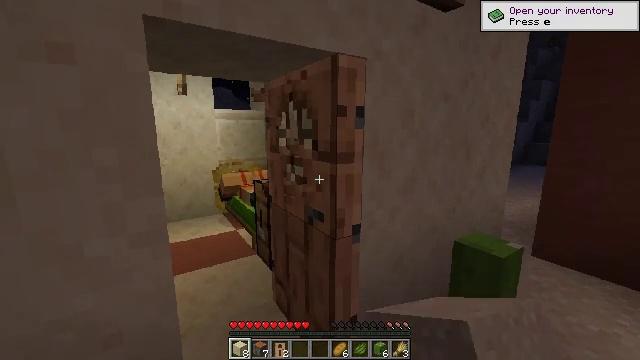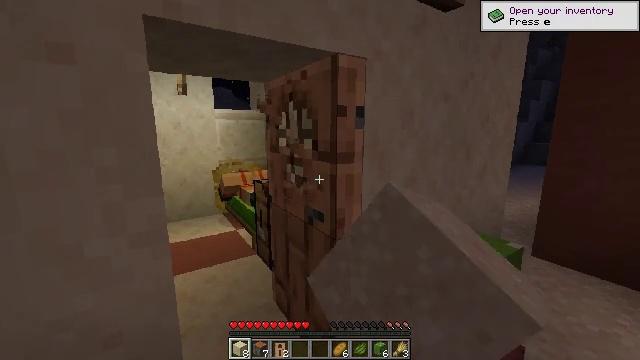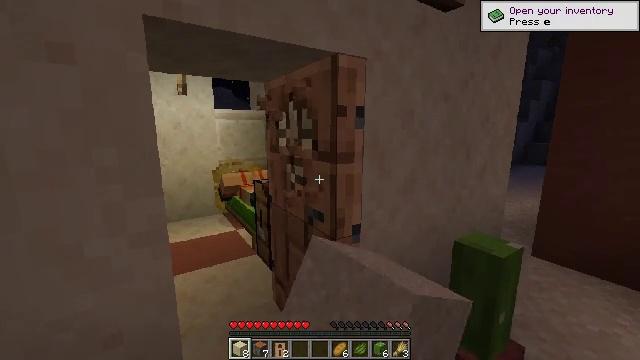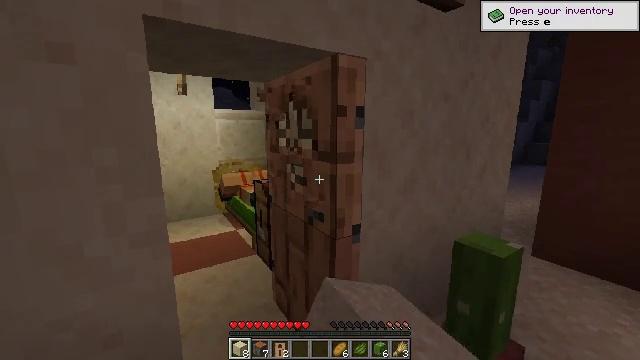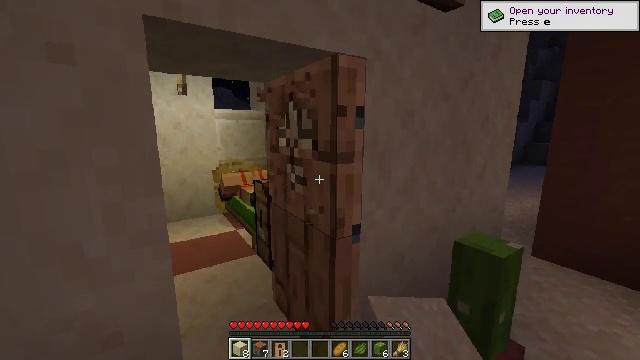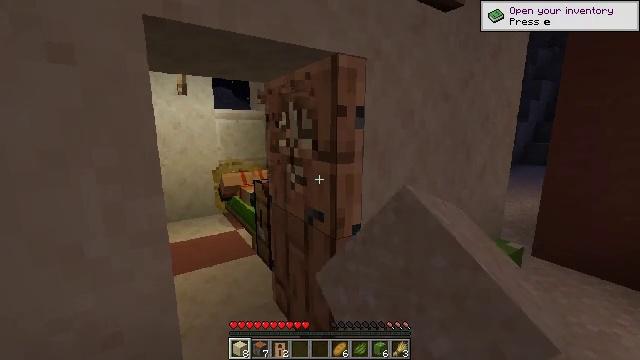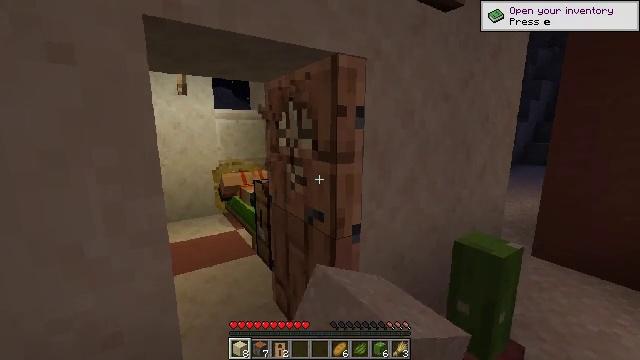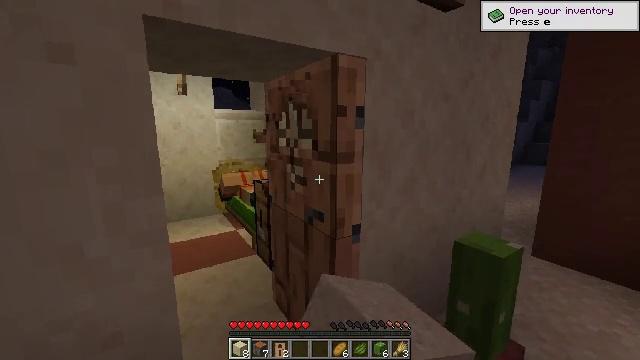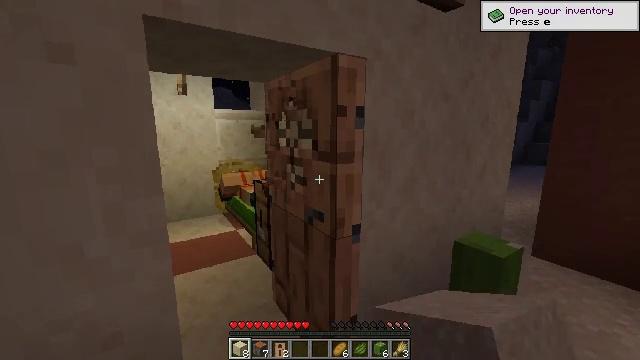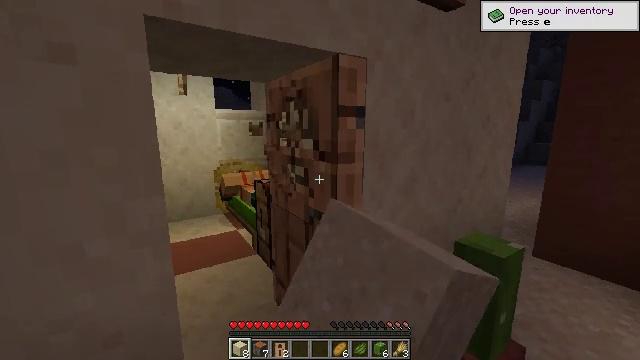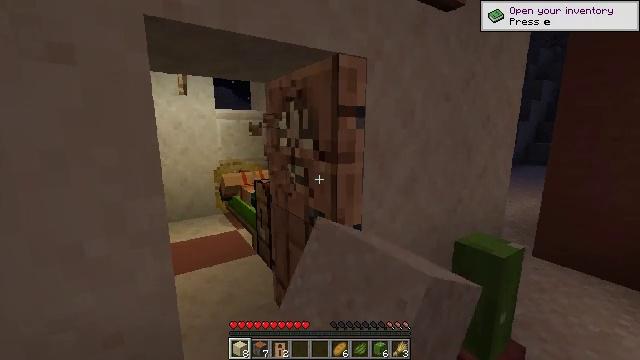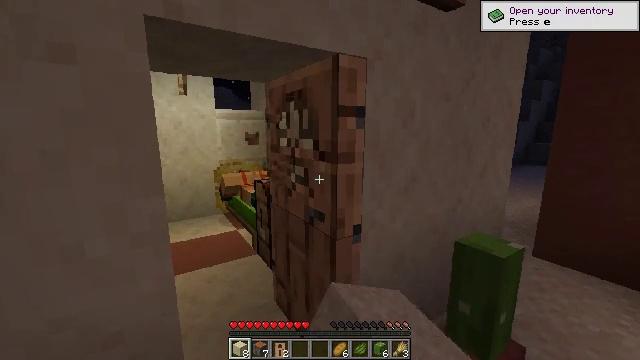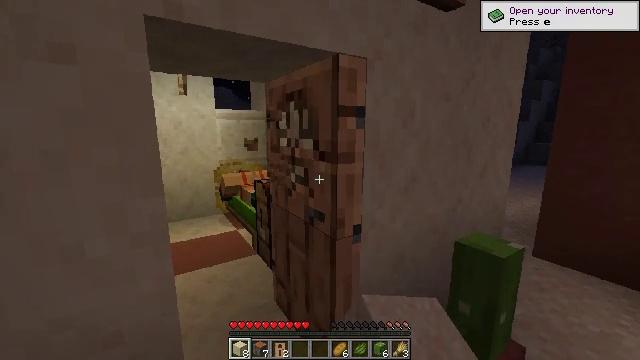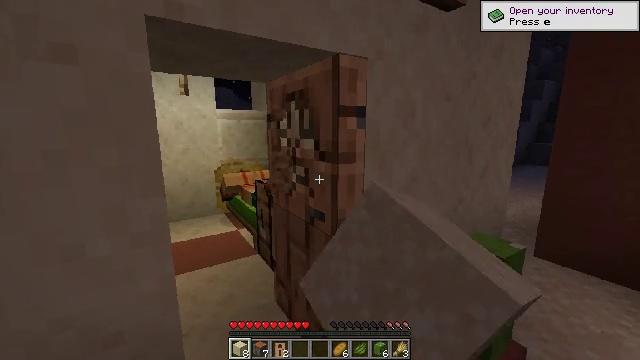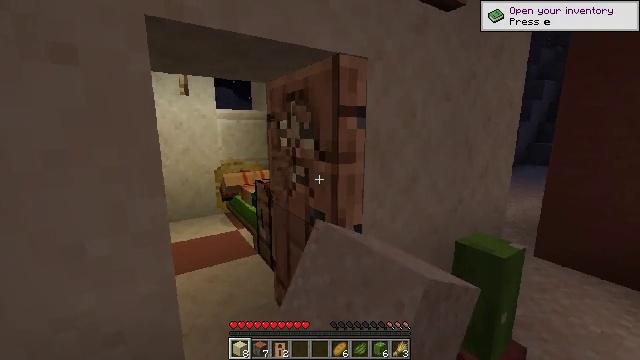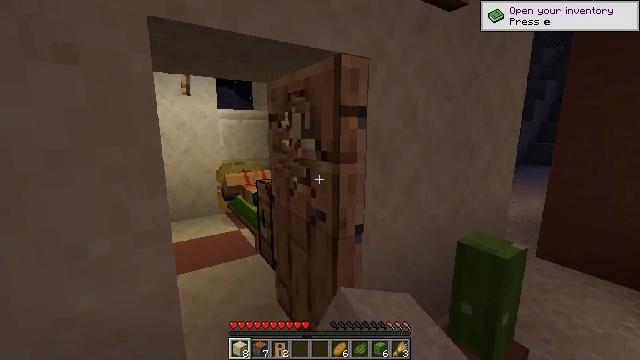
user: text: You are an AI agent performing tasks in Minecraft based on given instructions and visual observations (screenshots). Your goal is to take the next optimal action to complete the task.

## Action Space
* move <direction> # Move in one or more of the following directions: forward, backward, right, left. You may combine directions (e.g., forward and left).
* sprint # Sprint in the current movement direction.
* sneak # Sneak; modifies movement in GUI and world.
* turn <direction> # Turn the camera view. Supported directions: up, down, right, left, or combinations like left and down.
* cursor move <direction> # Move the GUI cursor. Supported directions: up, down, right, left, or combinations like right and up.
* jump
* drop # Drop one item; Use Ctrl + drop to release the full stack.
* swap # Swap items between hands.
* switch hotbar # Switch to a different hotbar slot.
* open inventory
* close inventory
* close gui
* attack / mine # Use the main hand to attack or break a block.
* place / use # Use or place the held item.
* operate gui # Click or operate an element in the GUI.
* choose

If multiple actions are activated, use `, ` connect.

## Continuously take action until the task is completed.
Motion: motion action
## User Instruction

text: Gather the jungle door by mining it.
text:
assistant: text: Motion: attack / mine
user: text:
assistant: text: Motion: attack / mine
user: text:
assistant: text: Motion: attack / mine
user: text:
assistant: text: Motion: attack / mine
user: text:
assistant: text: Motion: attack / mine
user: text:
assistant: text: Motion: attack / mine
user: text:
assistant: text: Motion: attack / mine
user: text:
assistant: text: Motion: attack / mine
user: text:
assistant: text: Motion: attack / mine
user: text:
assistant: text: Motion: attack / mine
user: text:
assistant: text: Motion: attack / mine
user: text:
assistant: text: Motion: attack / mine
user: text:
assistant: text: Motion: attack / mine
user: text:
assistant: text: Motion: attack / mine
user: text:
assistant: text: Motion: attack / mine
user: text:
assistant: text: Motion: attack / mine
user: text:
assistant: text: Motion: attack / mine
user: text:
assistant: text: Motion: attack / mine
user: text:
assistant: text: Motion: attack / mine
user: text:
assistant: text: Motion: attack / mine
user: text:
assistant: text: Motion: attack / mine
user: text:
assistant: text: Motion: attack / mine
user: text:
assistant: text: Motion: attack / mine
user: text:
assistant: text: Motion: attack / mine
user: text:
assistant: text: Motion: attack / mine
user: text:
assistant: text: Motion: attack / mine
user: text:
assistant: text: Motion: attack / mine
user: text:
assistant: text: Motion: attack / mine
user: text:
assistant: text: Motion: attack / mine
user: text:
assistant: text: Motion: attack / mine